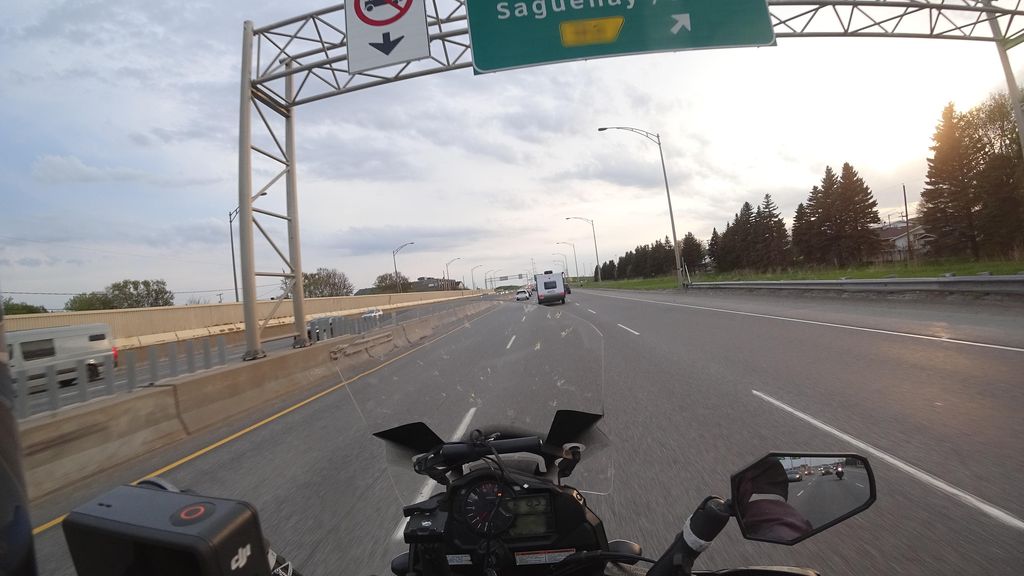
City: quebec_city